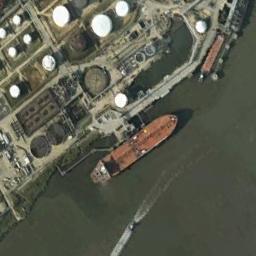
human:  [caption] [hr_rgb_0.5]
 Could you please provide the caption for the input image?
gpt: Many buildings are beside the ships .

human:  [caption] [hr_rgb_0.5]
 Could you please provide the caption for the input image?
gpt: The two orange ships of different sizes are docked at the oil terminal and another ship is sailing next to one of ships .

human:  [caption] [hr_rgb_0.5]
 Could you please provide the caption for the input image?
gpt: There is a ship in the green water on the shore .

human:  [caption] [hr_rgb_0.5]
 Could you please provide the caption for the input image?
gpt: Two orange-red tankers docked at the dock, With a large number of tank-shaped storage buildings on the dock, With a moving ship next .

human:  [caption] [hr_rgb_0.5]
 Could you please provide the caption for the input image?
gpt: The orange ship is at the harbor with some white circular buildings .